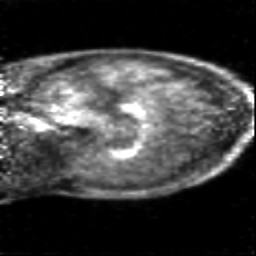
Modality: PET
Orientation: sagittal
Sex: female
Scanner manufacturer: siemens